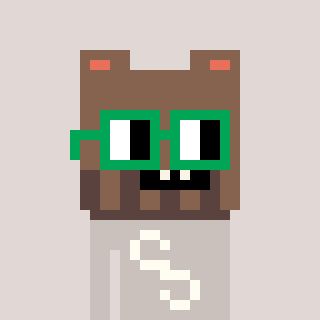
a pixel art character with square green glasses, a bear-shaped head and a foggrey-colored body on a warm background